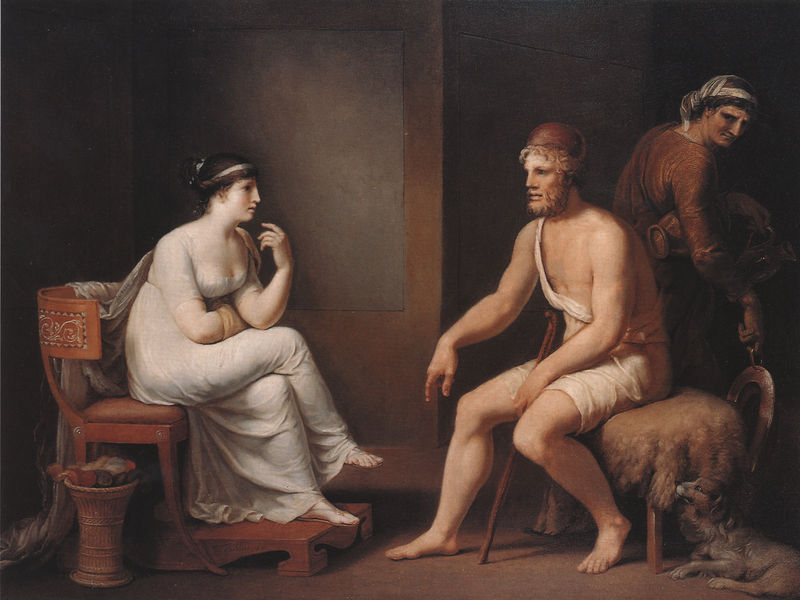
Titel: Odysseus und Penelope
Künstler: Johann Heinrich Wilhelm Tischbein
Institution: Privatbesitz
Schlagwörter: dunkel, hand, held, mann, nackt, schatten, weiß, frauen, impressionismus, mädchen, sitzen, braun, frau, grau, haar, hut, kleid, licht, männer, nase, raum, reden, schwarz, stuhl, stühle, zimmer, blick, dame, hund, schleier, tuch, gespräch, haube, bart, kappe, wand, band, diener, dienerin, bild, hände, innenraum, möbel, tischbein, gewand, haare, interieur, sitzend, tücher, klassizismus, paar, haarreif, stock, amphore, kanne, krug, vase, fell, hündchen, magd, liebe, lehne, unterhaltung, stab, weis, füsse, haarband, hocker, schemel, figuren, querformat, thron, braut, kopftuch, wolle, korb, nachdenken, antike, abschied, amme, nakt, rückenfigur, soldat, verletzt, ehepaar, sklave, jäger, toga, mythos, reif, antikisierend, empire, odysseus, klassik, gegenüber, hirte, schäfer, mathologie, ingres, empirestil, römisch, römerin, garu, fussbank, rückkehr, umdrehen, hunf, empirekleid, fussschemel, dialog, schafsfell, schaffell, lammfell, jason, ann, wilhelm tischbein, goethe tischbein, historische malerei, kofbedeckung, penelope, rückkehr des odysseus